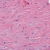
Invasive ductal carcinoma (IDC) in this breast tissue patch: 1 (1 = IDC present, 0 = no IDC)